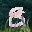
Label: 8